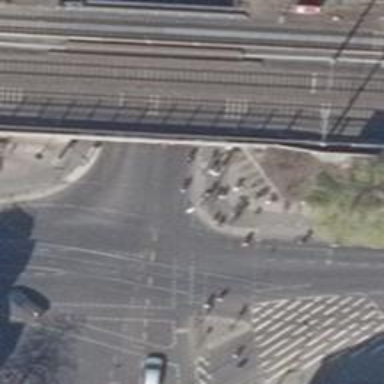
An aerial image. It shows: Crossing on the footway with traffic signals.